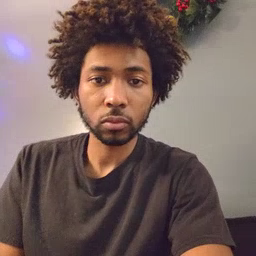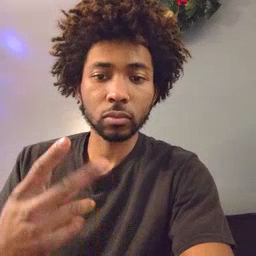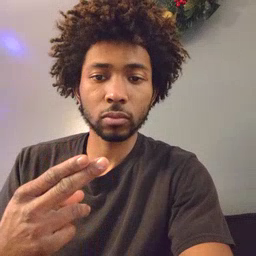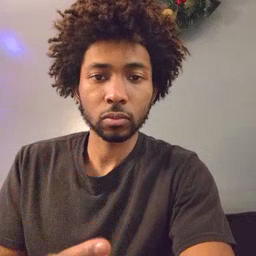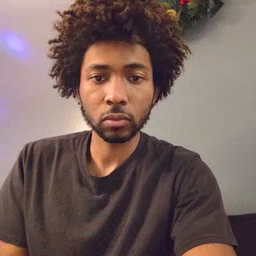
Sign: cut